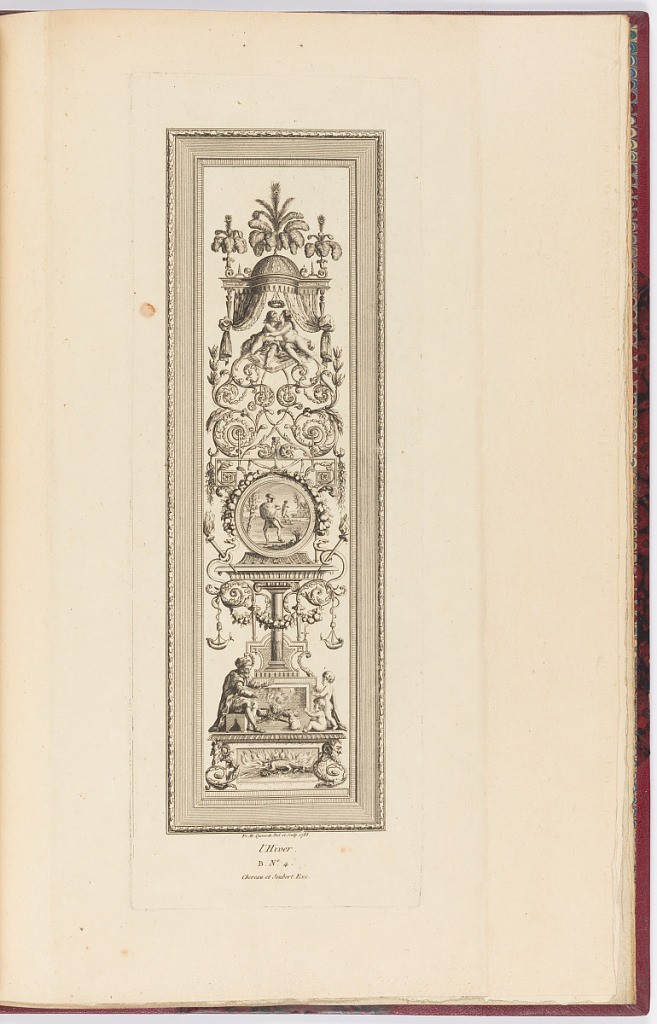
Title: L’Hiver
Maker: François Marie Isidore Queverdo, 1748 - 1797
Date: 1788
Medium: Etching and engraving on paper
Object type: Print
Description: Design for a narrow vertical panel representing winter, featuring arabesque motifs, embracing nude figures under a canopy, a man, cat, and putti warming their hands by a fire, a crocodile, mascarons (masks), festoons of fruit, torches, festoons of fruit, branches, scrolling leaves, rosettes, snakes, and ostrich feathers. The plate is signed, numbered, titled, and dated.